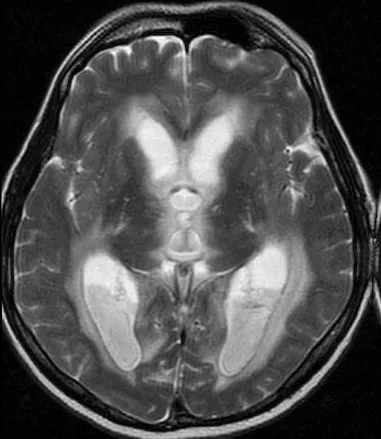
Magnetic resonance imaging of brain on hospital day six. T2 weighted image showing obstructive hydrocephalus and ventriculitis.
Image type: radiology (mri)